Question: '''
/**
* @(#)precision1.java
*
* precision1 application
*
* @author
* @version 1.00 2013/11/15
*/
public class precision1 {
public static void main(String[] args) {
// TODO, add your application code
int x = 4;
double increment = 1 ;
double coefficient = 1;
double currentValue = 1;
double precision = 0.01;
for( int i = 1;increment>precision ;i++)
{
currentValue= Math.pow(x,i)*coefficient+currentValue;
increment= Math.abs (Math.pow(x,i)*coefficient);
coefficient = coefficient * (1/(i+1));
System.out.println("Current result: " + currentValue);
}
}
}
'''
The question is: If number 2 is given, it should ask an integer x from user, and a precision. It should calculate approximate value of e to the power x by using the formula given below, by using user inputted x. Your program stops calculation whenever the increment is less than given precision value. It should also be written as a method, not directly in your main method.

and the output should be:
'''
current result: 5.0
current result: 13.0
current result: 23.666666666666664
current result: 34.33333333333333
current result: 42.86666666666666
current result: 48.55555555555555
current result: 51.8063492063492
current result: 53.43174603174603
current result: 54.15414462081129
current result: 54.44310405643739
current result: 54.54818021484688
current result: 54.583205600983376
current result: 54.59398264287153
current result: 54.59706179769672
Result is 54.59706179769672
'''
and output of my code is:
'''
Current result: 5.0
Current result: 5.0
'''
Regardless of asking input parts why my code does not work?
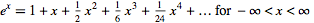
Answer: Quickly running it through a debugger -
'(1/(i+1))'is integer division, causing 'coefficient = coefficient * (1/(i+1));'
to evaluate to 0 and thus
'increment= Math.abs (Math.pow(x,i)*coefficient);'
to evaluate to 0